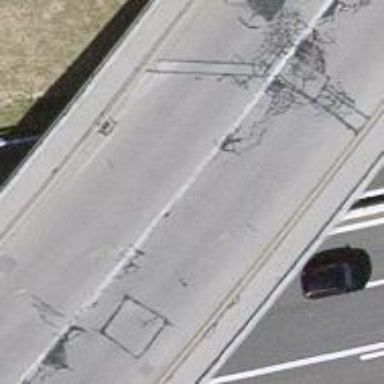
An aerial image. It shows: Trunk highway.